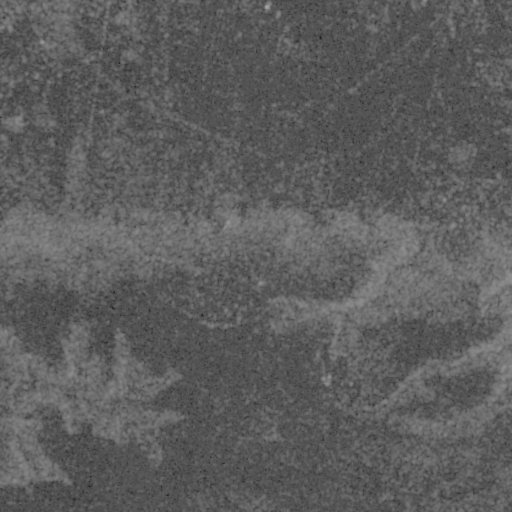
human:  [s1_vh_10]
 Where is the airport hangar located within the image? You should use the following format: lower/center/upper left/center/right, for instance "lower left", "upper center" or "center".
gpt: The airport hangar is located in the upper center of the image.
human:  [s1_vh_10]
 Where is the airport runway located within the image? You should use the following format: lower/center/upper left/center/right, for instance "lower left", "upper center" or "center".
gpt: The airport runway is located in the upper left of the image.
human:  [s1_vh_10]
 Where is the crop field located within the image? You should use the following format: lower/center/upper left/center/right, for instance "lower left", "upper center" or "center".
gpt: There is no crop field in the image.

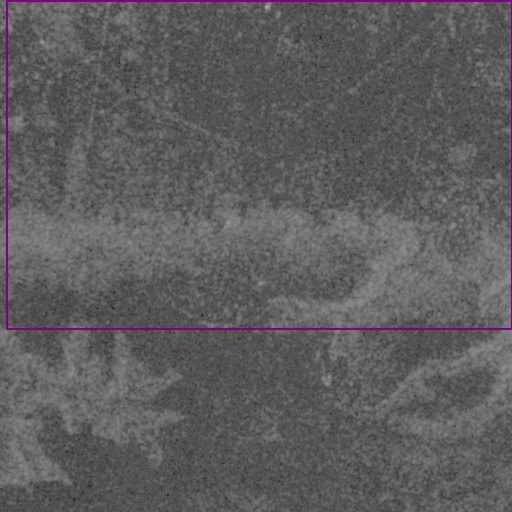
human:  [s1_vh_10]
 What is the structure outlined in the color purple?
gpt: The structure outlined in purple is an airport.
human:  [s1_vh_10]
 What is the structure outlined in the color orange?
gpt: There is no orange outline.